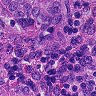
Metastatic tissue present: yes